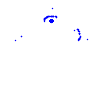
Particle: electron